Тележка соединена со стеной жестким стержнем. К ее упору прикреплена пружина, другой конец которой связан с бруском (см. рисунок).  Вначале пружина не деформирована. На брусок в течение некоторого времени действует постоянная горизонтальная сила $F$, направленная вдоль тележки. После прекращения действия этой силы брусок еще некоторое время смещается в сторону упора и возвращается, остановившись в исходной точке. Сила трения, действующая со стороны тележки на брусок, равна $f$. Трение в осях колес не учитывайте.
С какой силой $N$ тележка давила на стержень в момент прекращения действия силы $F$?
Найдите наибольшее значение силы $N_{\max}$ давления тележки на стержень.
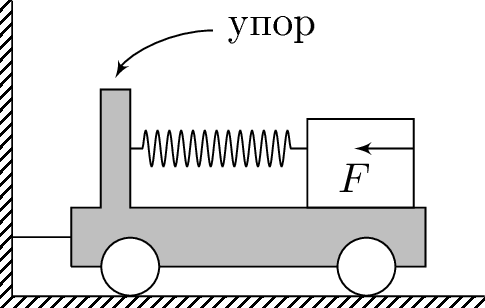
С какой силой $N$ тележка давила на стержень в момент прекращения действия силы $F$?
Решение: Пусть $s$ — расстояние, на которое переместился брусок за время действия силы $F$, а $x$ — наибольшее сжатие пружины. Чтобы брусок остановился в исходной точке, работа сил трения при этом перемещении должна быть равна работе силы $F$ на перемещении $s$: $$ Fs=2fx. \qquad (1) $$ Из того, что в момент наибольшего сжатия пружины скорость бруска равна $0$, следует: $$ Fs=fx+\frac{kx^{2}}{2}, \qquad (2) $$ где $k$ — жёсткость пружины. Из уравнения $(2)$ с учётом $(1)$ находим $$ kx=2f. \qquad (3) $$ Из $(1)$ и $(3)$ получим $$ ks=\frac{4f^{2}}{F}. \qquad (4) $$ Сила давления тележки на стенку будет максимальна при максимальной деформации пружины (сила упругости максимальна, а сила трения ещё не изменила направления). Значит, значения силы давления на стенку в момент прекращения действия силы $F$ и в момент, когда она максимальна, равны, соответственно, $$ N=ks+f=\frac{4f^{2}}{F}+f, \\ N_{\max}=kx+f=3f. $$
Ответ: $$ N=\frac{4 f^{2}}{F}+f. $$

Найдите наибольшее значение силы $N_{\max}$ давления тележки на стержень.
Ответ: $$ N_{\max }=3 f. $$
Темы:
T, Механика, Динамика, Колебания, Всероссийские, Пружина, Сила